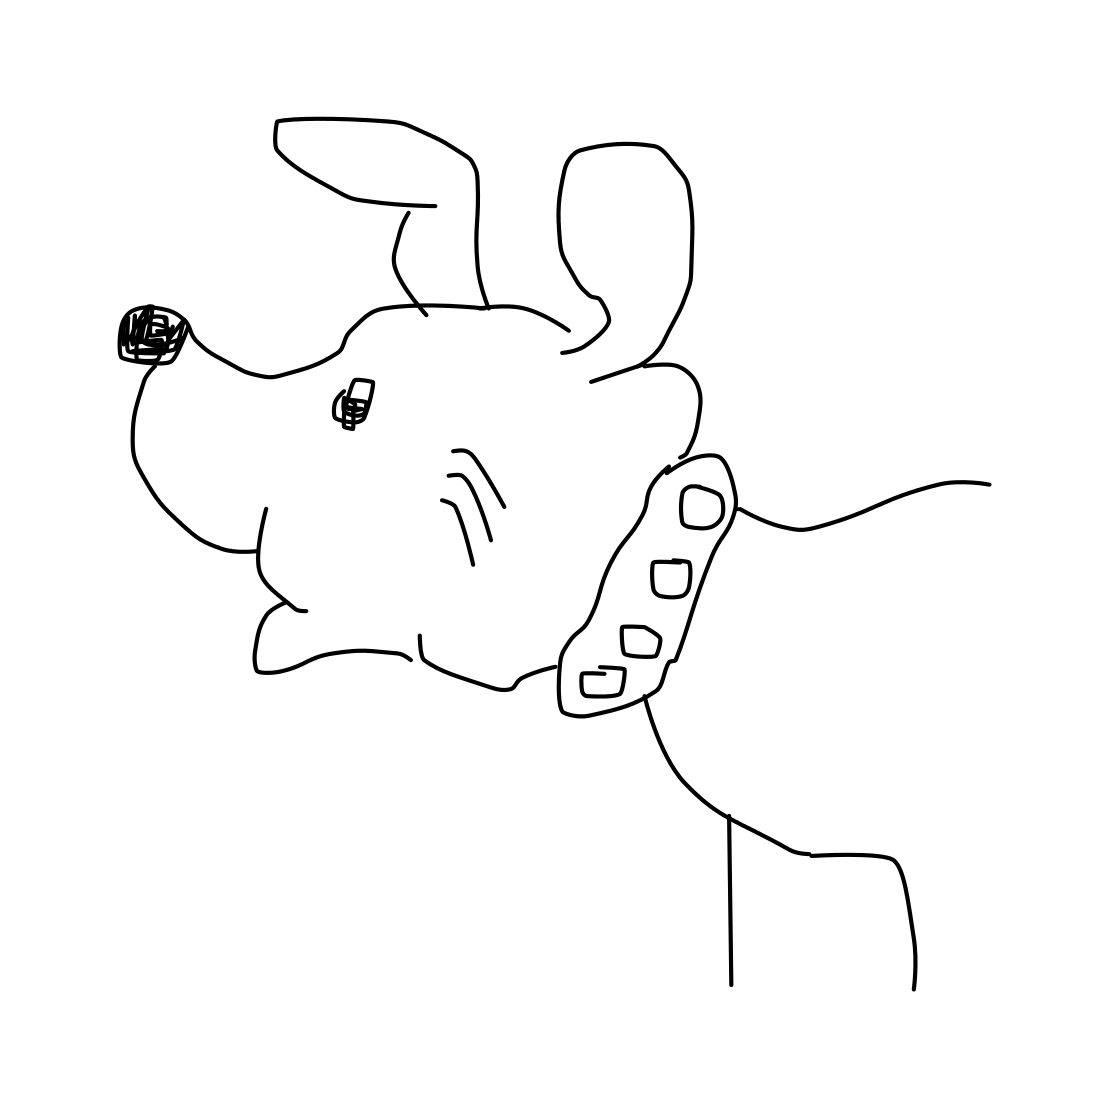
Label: dog